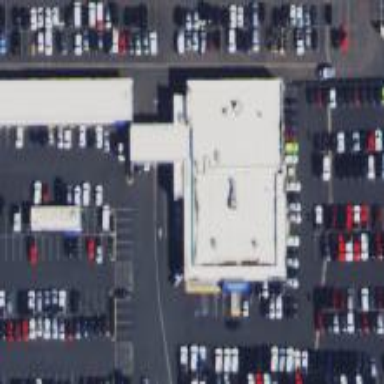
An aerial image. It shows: Commercial building.